Question: I'm attempting to programmatically create a custom 'UITableViewCell', no XIB, that consists of a single 'UILabel' that uses Auto Layout to specify the cell's height. I've given this label leading, trailing, top, and bottom constraints to the cell's 'contentView' yet these constraints aren't affecting the table view cell's height. The labels are all stacked on top of each other without padding and the table view separator lines don't line up with the labels either. What is the problem here?

Custom cell:
'''
@interface TransactionTableViewCell ()
@property (nonatomic, assign) BOOL didUpdateConstraints;
@end
@implementation TransactionTableViewCell
- (instancetype)initWithStyle:(UITableViewCellStyle)style reuseIdentifier:(NSString *)reuseIdentifier {
if (self = [super initWithStyle:style reuseIdentifier:reuseIdentifier]) {
self.translatesAutoresizingMaskIntoConstraints = NO;
self.transactionPriceLabel = [[UILabel alloc] init];
self.transactionPriceLabel.backgroundColor = [UIColor yellowColor];
self.transactionPriceLabel.translatesAutoresizingMaskIntoConstraints = NO;
[self.contentView addSubview:self.transactionPriceLabel];
}
[self setNeedsUpdateConstraints]; //had to add this otherwise updateConstraints isn't called for some reason
return self;
}
- (void)updateConstraints {
if (!self.didUpdateConstraints) {
self.didUpdateConstraints = YES;
[self.contentView addConstraint:[NSLayoutConstraint constraintWithItem:self.transactionPriceLabel
attribute:NSLayoutAttributeTrailing
relatedBy:NSLayoutRelationEqual
toItem:self.contentView
attribute:NSLayoutAttributeTrailing
multiplier:1
constant:-15]];
[self.contentView addConstraint:[NSLayoutConstraint constraintWithItem:self.transactionPriceLabel
attribute:NSLayoutAttributeTop
relatedBy:NSLayoutRelationEqual
toItem:self.contentView
attribute:NSLayoutAttributeTop
multiplier:1
constant:15]];
[self.contentView addConstraint:[NSLayoutConstraint constraintWithItem:self.transactionPriceLabel
attribute:NSLayoutAttributeBottom
relatedBy:NSLayoutRelationEqual
toItem:self.contentView
attribute:NSLayoutAttributeBottom
multiplier:1
constant:15]];
[self.contentView addConstraint:[NSLayoutConstraint constraintWithItem:self.transactionPriceLabel
attribute:NSLayoutAttributeLeading
relatedBy:NSLayoutRelationEqual
toItem:self.contentView
attribute:NSLayoutAttributeLeading
multiplier:1
constant:15]];
}
[super updateConstraints];
}
'''
View Controller:
'''
- (void)viewDidLoad {
UITableView *tableView = [[UITableView alloc] initWithFrame:self.view.bounds];
tableView.dataSource = self;
tableView.delegate = self;
tableView.rowHeight = UITableViewAutomaticDimension;
tableView.estimatedRowHeight = 44.0;
[self.view addSubview:tableView];
tableView.translatesAutoresizingMaskIntoConstraints = NO;
[self.view addConstraint:[NSLayoutConstraint constraintWithItem:tableView
attribute:NSLayoutAttributeLeading
relatedBy:NSLayoutRelationEqual
toItem:self.view
attribute:NSLayoutAttributeLeading
multiplier:1
constant:0]];
[self.view addConstraint:[NSLayoutConstraint constraintWithItem:tableView
attribute:NSLayoutAttributeTop
relatedBy:NSLayoutRelationEqual
toItem:self.view
attribute:NSLayoutAttributeTop
multiplier:1
constant:0]];
[self.view addConstraint:[NSLayoutConstraint constraintWithItem:tableView
attribute:NSLayoutAttributeBottom
relatedBy:NSLayoutRelationEqual
toItem:self.view
attribute:NSLayoutAttributeBottom
multiplier:1
constant:0]];
[self.view addConstraint:[NSLayoutConstraint constraintWithItem:tableView
attribute:NSLayoutAttributeTrailingMargin
relatedBy:NSLayoutRelationEqual
toItem:self.view
attribute:NSLayoutAttributeTrailingMargin
multiplier:1
constant:0]];
[tableView registerClass:[TransactionTableViewCell class] forCellReuseIdentifier:@"cell"];
}
- (NSInteger)tableView:(UITableView *)tableView numberOfRowsInSection:(NSInteger)section {
return 10;
}
- (UITableViewCell *)tableView:(UITableView *)tableView cellForRowAtIndexPath:(NSIndexPath *)indexPath {
TransactionTableViewCell *cell = [tableView dequeueReusableCellWithIdentifier:@"cell" forIndexPath:indexPath];
cell.transactionPriceLabel.text = @"label text";
cell.transactionPriceLabel.textColor = [UIColor redColor];
return cell;
}
'''
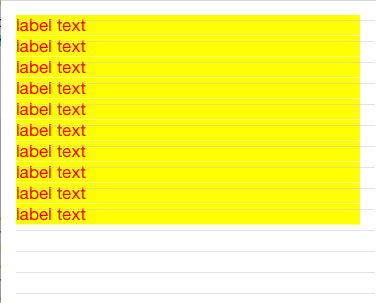
Answer: The constant for the bottom of the label to the bottom of the contentView constraint should be -15, not 15.